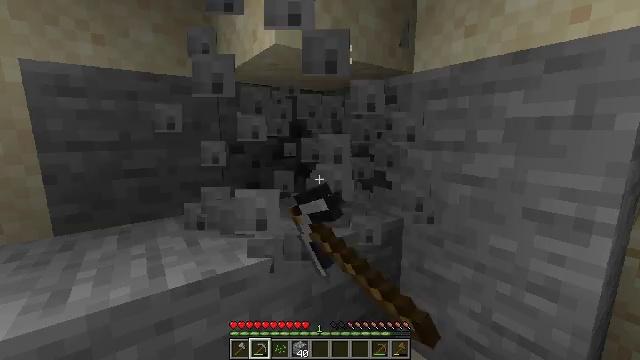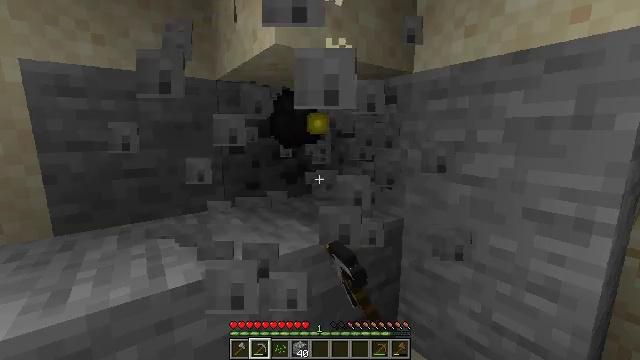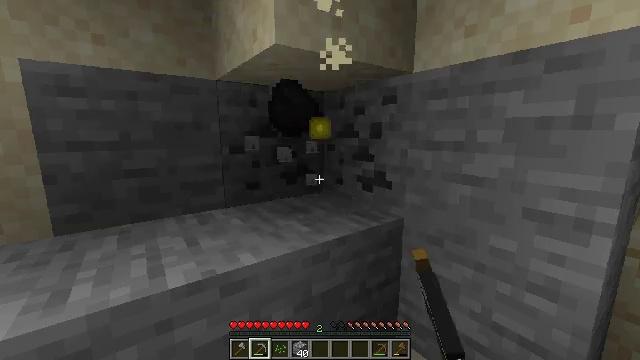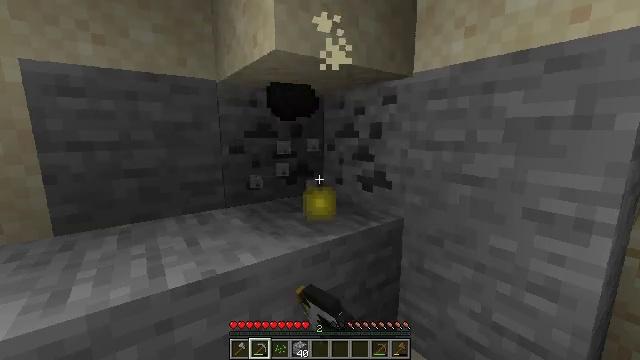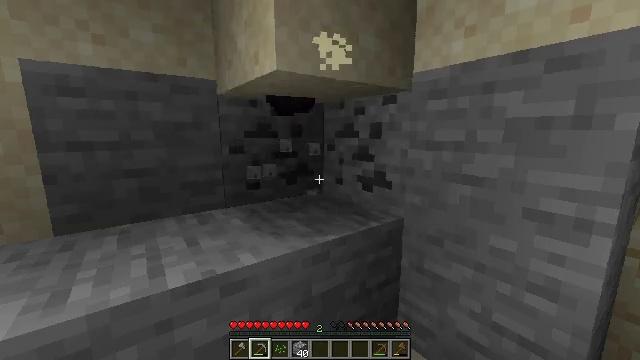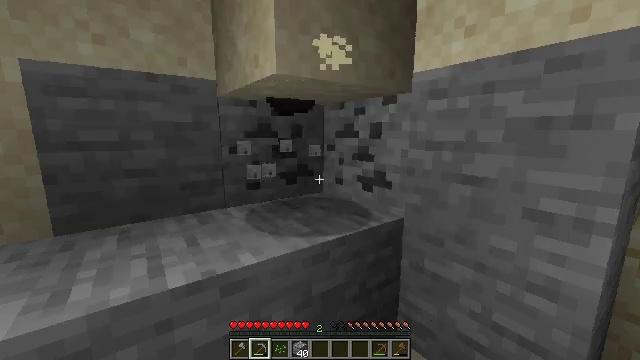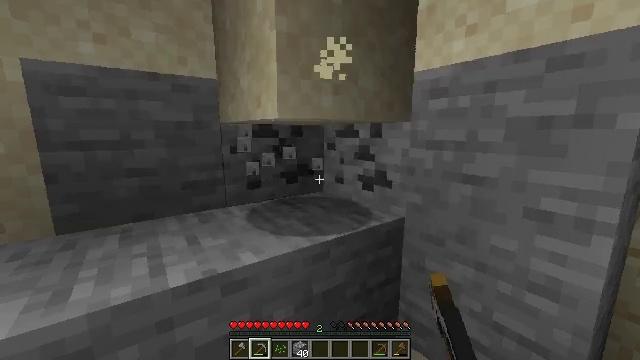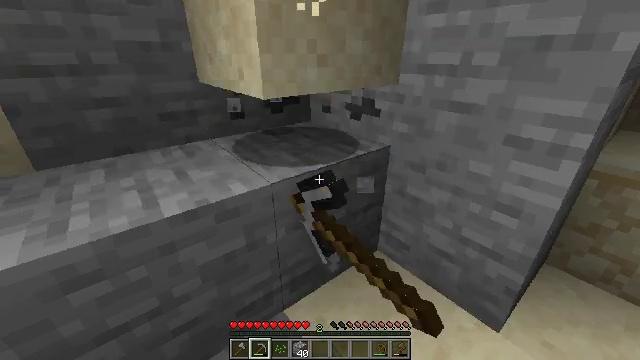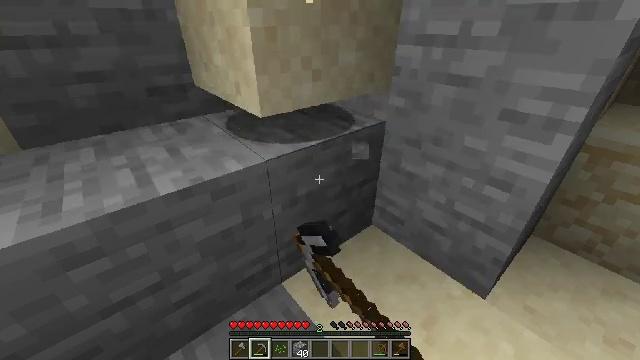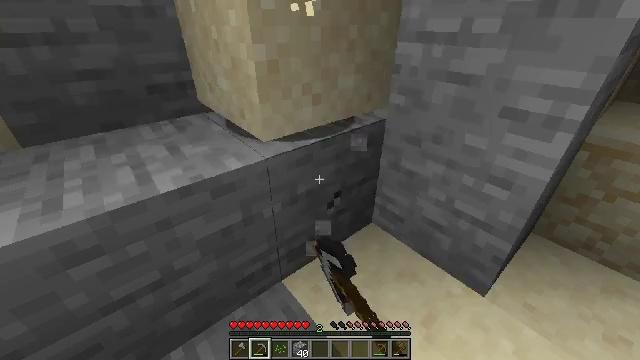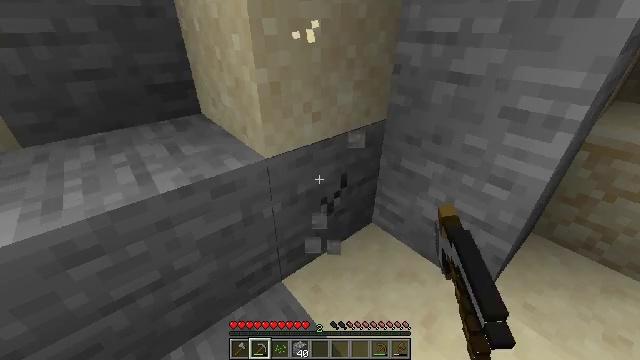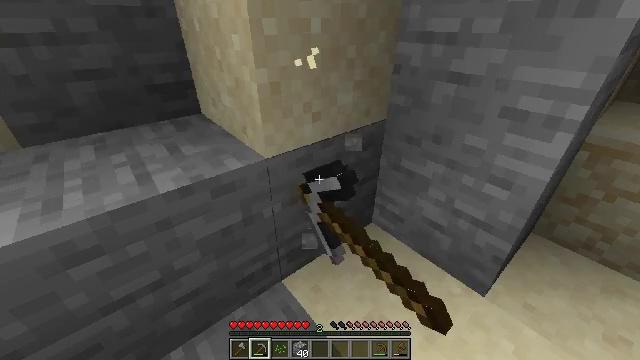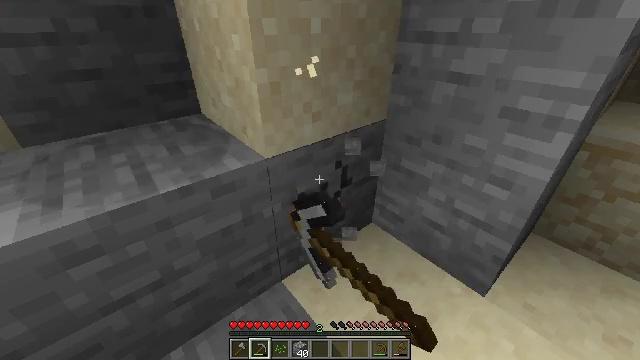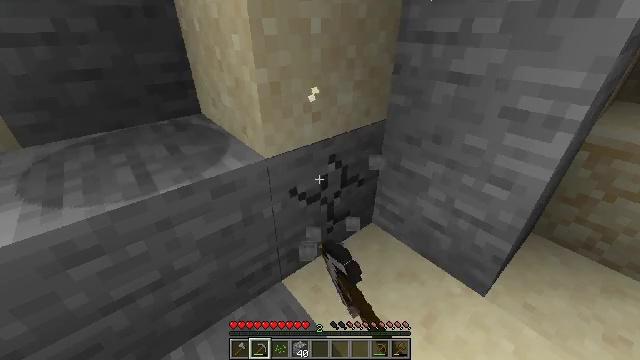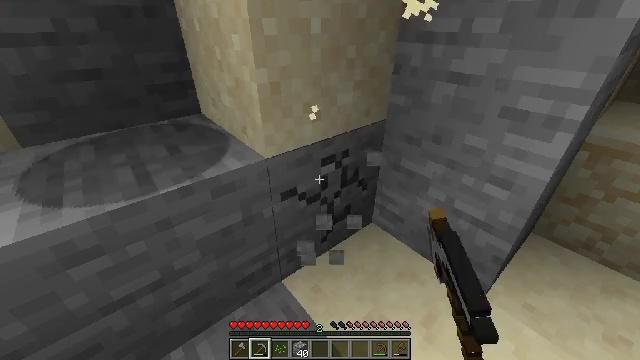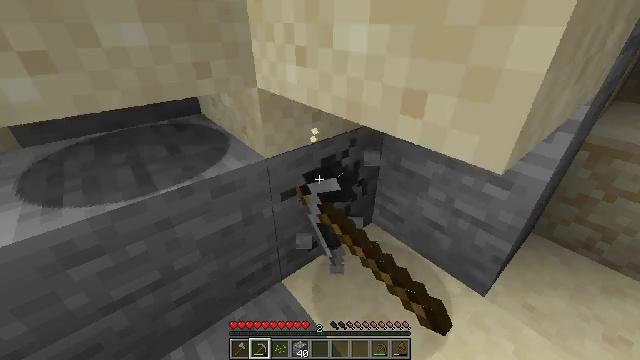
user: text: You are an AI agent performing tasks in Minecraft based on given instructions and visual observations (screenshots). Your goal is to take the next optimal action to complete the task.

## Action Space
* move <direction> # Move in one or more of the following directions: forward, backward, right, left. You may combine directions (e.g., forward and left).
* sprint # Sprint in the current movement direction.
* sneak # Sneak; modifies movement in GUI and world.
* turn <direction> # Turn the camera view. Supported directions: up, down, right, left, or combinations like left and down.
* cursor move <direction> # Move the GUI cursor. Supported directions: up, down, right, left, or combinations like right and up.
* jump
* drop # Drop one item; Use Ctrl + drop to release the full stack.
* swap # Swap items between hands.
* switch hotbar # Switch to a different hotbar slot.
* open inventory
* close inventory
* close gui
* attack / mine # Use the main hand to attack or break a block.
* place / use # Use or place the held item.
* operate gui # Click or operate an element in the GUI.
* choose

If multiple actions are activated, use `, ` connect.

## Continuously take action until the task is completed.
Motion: motion action
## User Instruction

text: Attack the ground to gather sand.
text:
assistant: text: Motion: attack / mine
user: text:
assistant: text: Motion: attack / mine
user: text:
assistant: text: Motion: attack / mine
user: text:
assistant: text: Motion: attack / mine
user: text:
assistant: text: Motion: attack / mine
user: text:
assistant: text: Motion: attack / mine
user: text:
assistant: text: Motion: turn right and down, attack / mine
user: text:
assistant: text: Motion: turn right and down, attack / mine
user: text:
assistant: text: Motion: attack / mine
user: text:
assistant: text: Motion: attack / mine
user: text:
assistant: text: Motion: attack / mine
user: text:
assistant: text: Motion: attack / mine
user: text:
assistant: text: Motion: attack / mine
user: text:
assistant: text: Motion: attack / mine
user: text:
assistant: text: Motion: attack / mine
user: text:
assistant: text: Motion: attack / mine
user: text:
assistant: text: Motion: attack / mine
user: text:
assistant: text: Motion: attack / mine
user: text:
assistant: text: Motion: attack / mine
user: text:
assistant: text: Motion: attack / mine
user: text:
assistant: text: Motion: attack / mine
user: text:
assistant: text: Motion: attack / mine
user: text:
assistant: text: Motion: attack / mine
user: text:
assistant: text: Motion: attack / mine
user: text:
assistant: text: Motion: attack / mine
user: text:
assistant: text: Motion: attack / mine
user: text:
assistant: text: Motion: attack / mine
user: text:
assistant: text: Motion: attack / mine
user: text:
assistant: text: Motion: attack / mine
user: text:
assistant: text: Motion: attack / mine